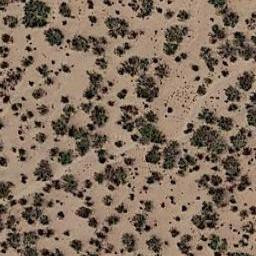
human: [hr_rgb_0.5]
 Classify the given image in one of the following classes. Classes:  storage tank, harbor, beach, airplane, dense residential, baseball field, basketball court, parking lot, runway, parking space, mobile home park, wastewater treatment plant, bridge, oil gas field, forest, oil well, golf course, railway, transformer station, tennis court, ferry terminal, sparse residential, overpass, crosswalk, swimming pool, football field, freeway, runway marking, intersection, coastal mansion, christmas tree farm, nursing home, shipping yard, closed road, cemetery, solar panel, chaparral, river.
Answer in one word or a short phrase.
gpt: chaparral